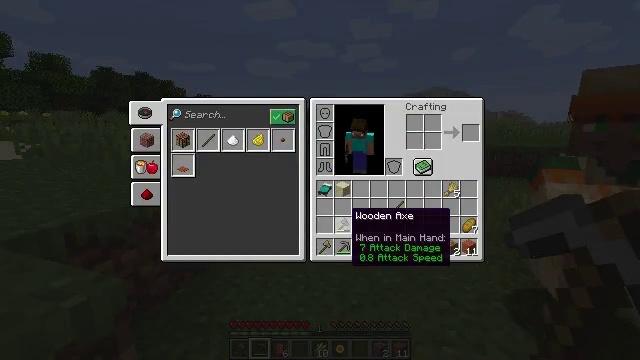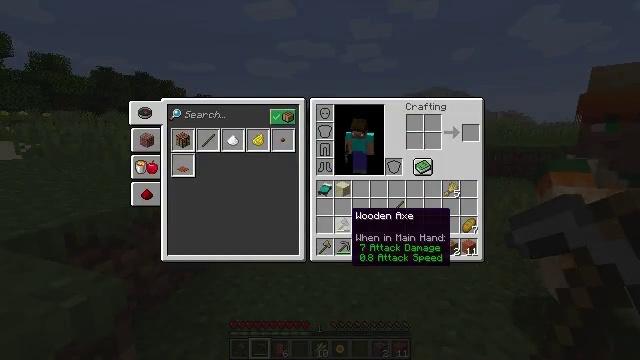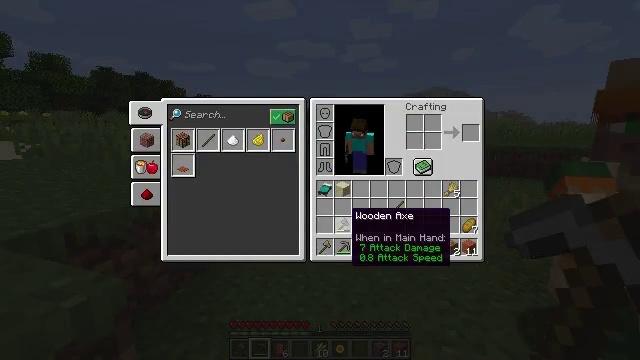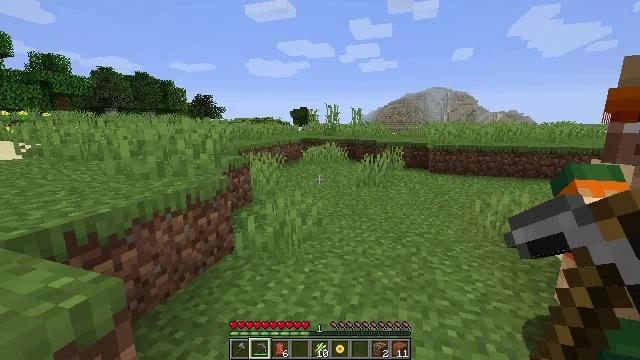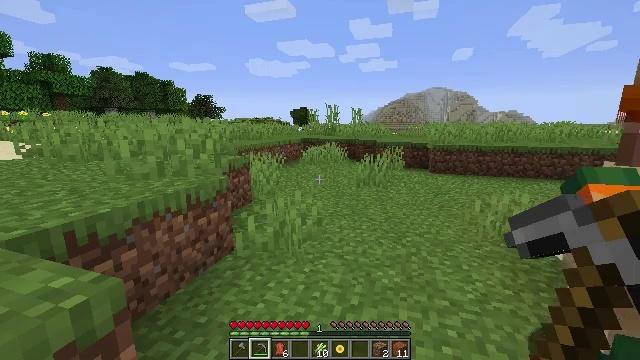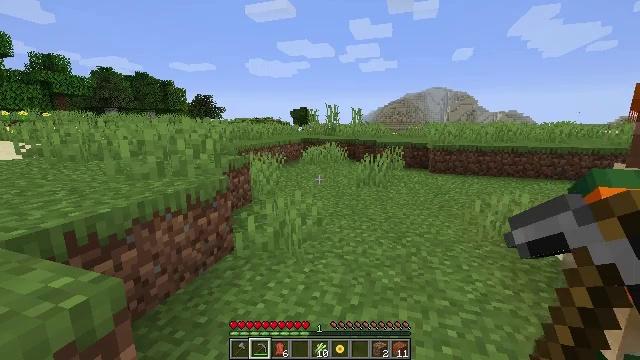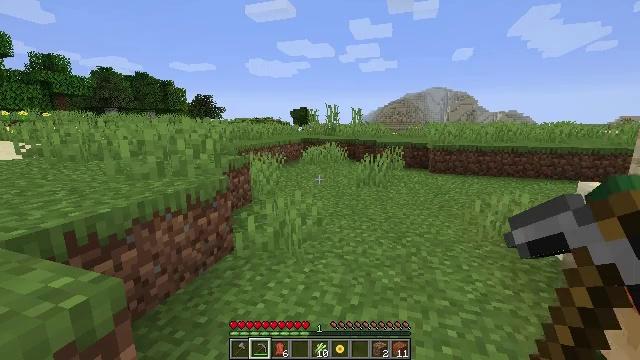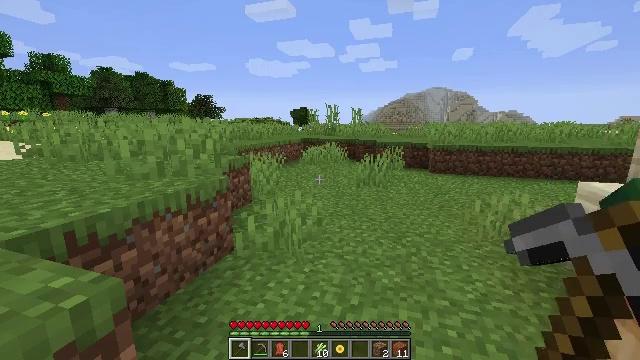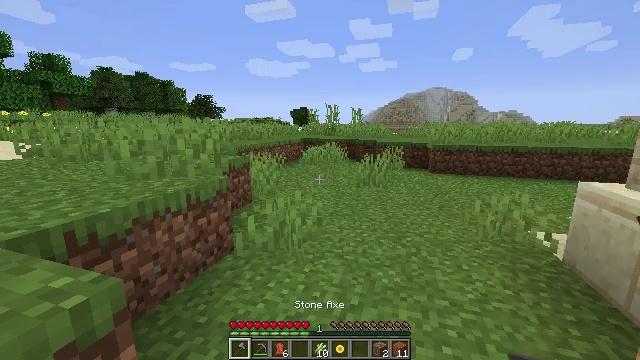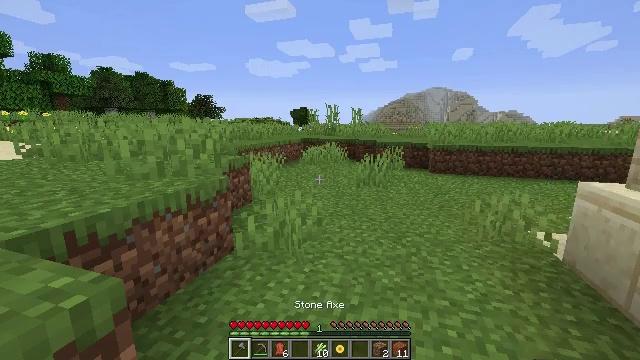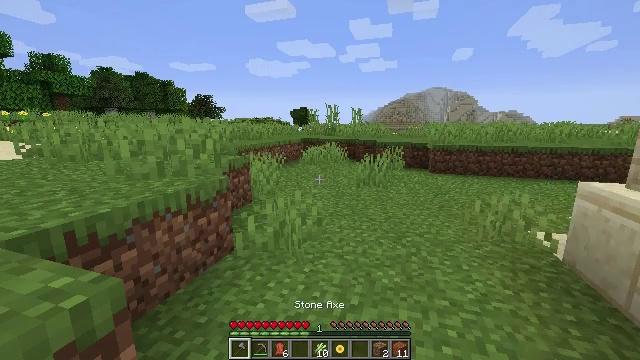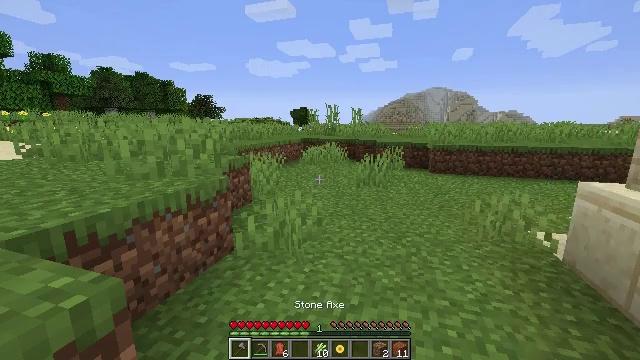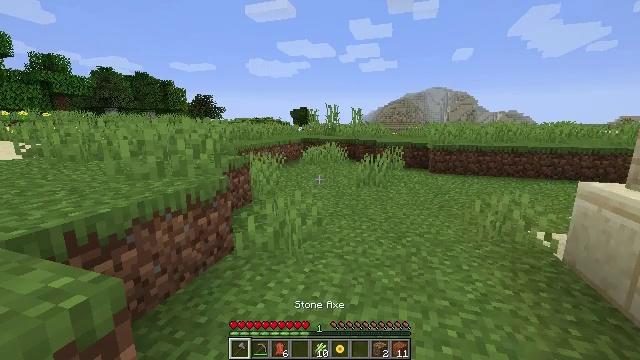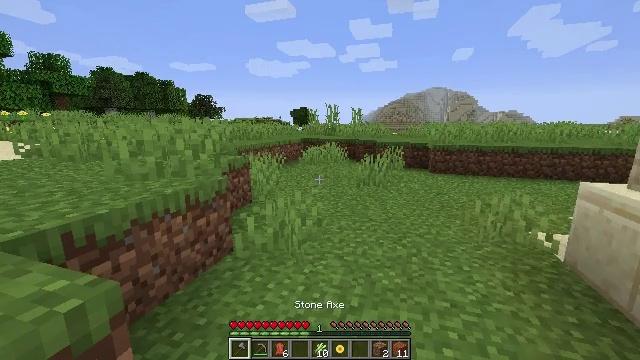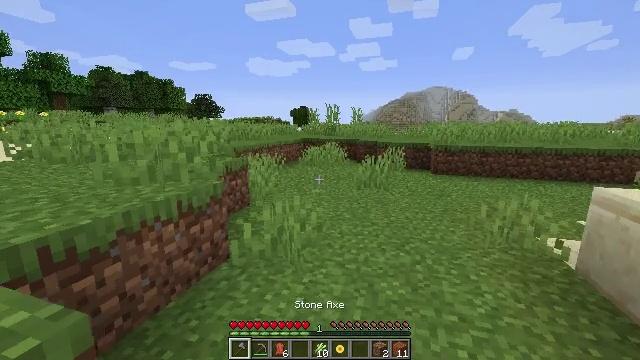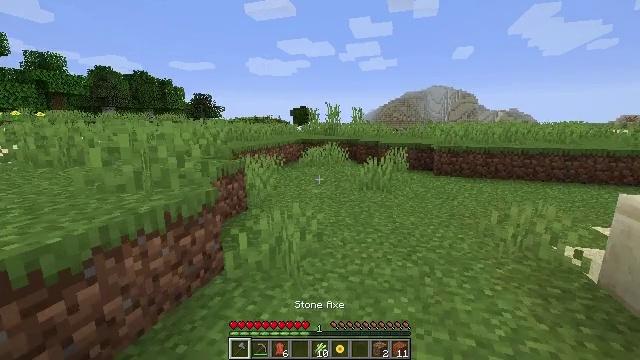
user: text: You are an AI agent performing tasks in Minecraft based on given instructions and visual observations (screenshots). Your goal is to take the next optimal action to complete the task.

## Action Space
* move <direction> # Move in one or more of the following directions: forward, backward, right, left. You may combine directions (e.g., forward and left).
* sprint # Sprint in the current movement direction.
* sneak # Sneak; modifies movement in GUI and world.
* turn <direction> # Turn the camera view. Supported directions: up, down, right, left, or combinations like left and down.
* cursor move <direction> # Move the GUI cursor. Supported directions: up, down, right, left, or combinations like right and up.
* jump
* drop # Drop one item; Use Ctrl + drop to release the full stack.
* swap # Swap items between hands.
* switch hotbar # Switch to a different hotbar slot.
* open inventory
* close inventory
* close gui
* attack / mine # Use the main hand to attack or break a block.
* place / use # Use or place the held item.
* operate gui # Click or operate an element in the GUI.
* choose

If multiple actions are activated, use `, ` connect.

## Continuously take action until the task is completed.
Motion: motion action
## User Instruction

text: Use your axe to get birch logs.
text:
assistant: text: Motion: no_op
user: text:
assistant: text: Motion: no_op
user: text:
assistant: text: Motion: close inventory
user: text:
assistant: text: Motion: close inventory
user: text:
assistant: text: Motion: close inventory
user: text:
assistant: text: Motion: no_op
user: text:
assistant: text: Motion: switch to hotbar 1
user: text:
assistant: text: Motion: switch to hotbar 1
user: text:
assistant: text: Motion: switch to hotbar 1
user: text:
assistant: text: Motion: no_op
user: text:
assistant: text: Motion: no_op
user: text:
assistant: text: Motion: no_op
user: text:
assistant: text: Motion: move forward
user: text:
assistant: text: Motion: move forward
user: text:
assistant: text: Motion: move forward
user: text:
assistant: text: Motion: move forward
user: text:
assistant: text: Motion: move forward
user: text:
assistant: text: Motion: move forward
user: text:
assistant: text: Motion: move forward, turn left
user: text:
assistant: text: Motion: move forward, turn left and up
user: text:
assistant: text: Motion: move forward, turn left and up
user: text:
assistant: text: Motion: move forward, turn left and up
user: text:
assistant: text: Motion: move forward, turn left, jump
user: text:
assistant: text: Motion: move forward, jump
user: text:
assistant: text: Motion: move forward, jump
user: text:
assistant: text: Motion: move forward, jump
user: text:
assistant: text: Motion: move forward, jump
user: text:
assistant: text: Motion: move forward, jump
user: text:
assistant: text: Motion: move forward, jump
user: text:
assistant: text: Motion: move forward, jump